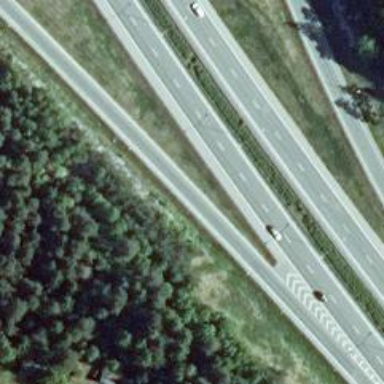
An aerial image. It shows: Tertiary motorway link with functional class.